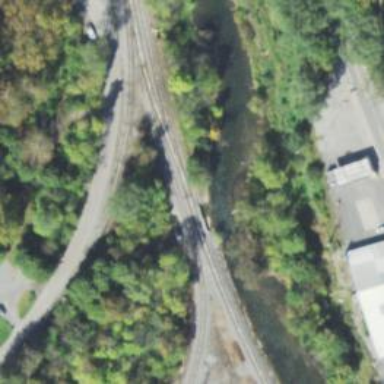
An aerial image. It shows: Railway spur bridge over rail line.